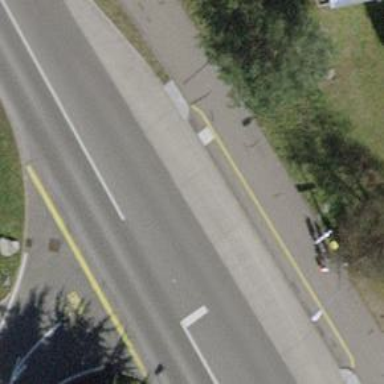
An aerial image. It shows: Platform for public transport on the road.